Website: walmart
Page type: billing-address
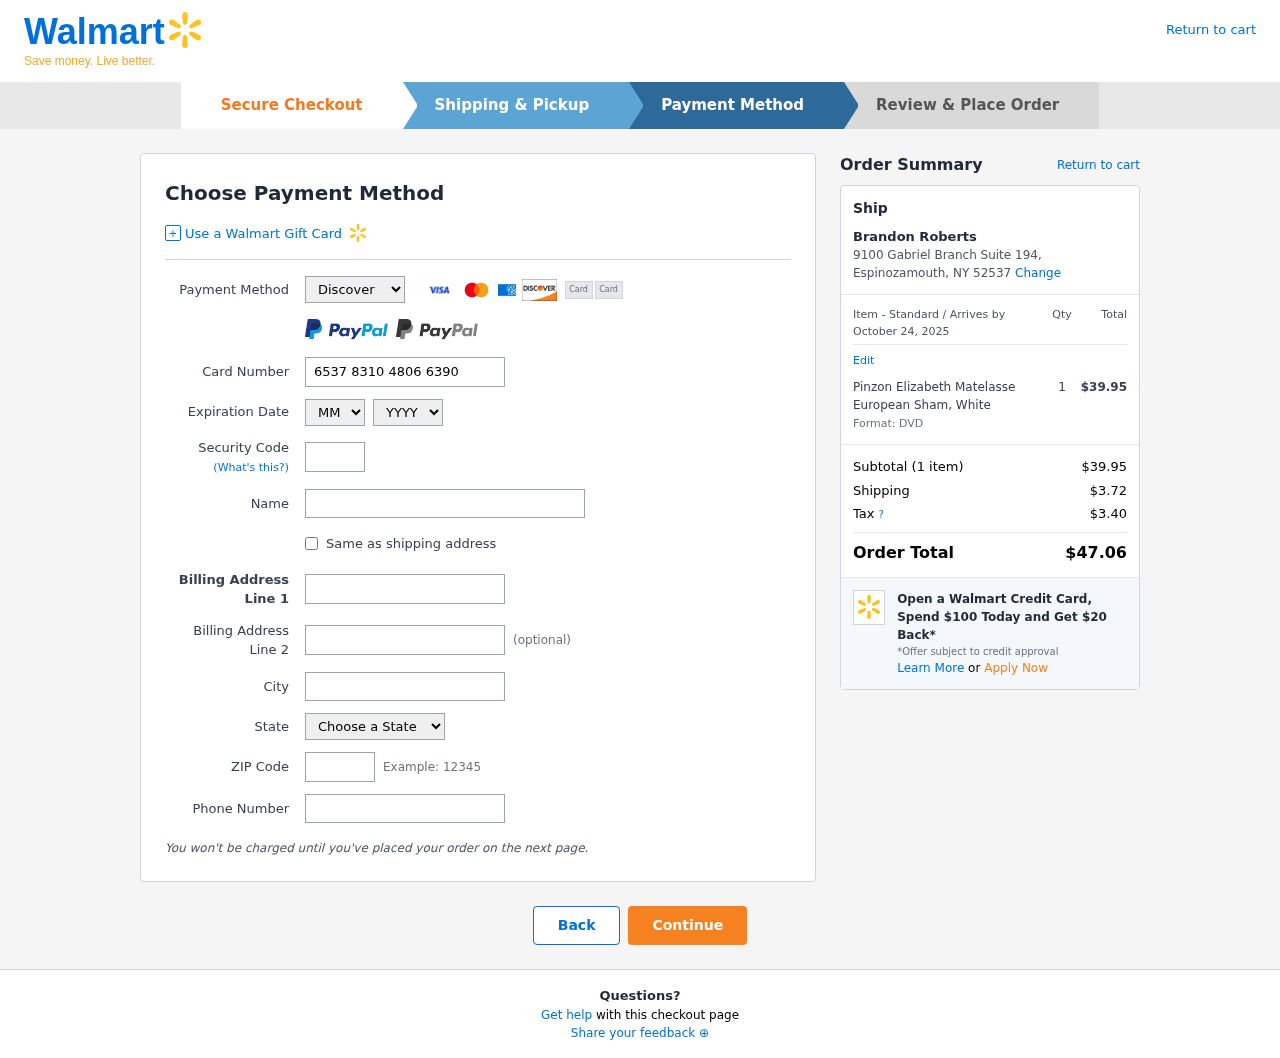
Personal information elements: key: PII_CARD_CVV
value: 119
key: PII_CARD_EXPIRY_MONTH
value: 08
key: PII_CARD_EXPIRY_YEAR
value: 28
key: PII_CARD_NUMBER
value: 6537 8310 4806 6390
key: PII_CARD_TYPE
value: Discover
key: PII_CITY
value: Espinozamouth
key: PII_CITY_STATE_ZIP
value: Espinozamouth, NY 52537
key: PII_FULLNAME
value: Brandon Roberts
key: PII_PHONE
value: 7108667334
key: PII_POSTCODE
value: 52537
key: PII_STATE
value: New York
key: PII_STREET
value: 9100 Gabriel Branch Suite 194
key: PII_FULLNAME2
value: Brandon Roberts
Product elements: key: PRODUCT1_NAME
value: Pinzon Elizabeth Matelasse European Sham, White
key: PRODUCT1_PRICE
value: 39.95
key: PRODUCT1_QUANTITY
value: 1
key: PRODUCT1_DESC
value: Format: DVD
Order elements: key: ORDER_DELIVERY_DATE
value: October 24, 2025
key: ORDER_NUM_ITEMS
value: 1
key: ORDER_SUBTOTAL
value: $39.95
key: ORDER_SHIPPING_COST
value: $3.72
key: ORDER_TAX
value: $3.40
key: ORDER_TOTAL
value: $47.06